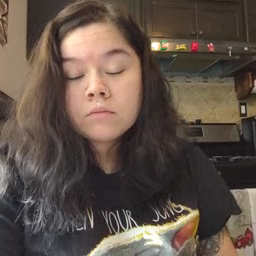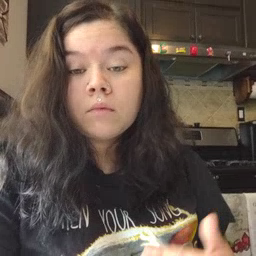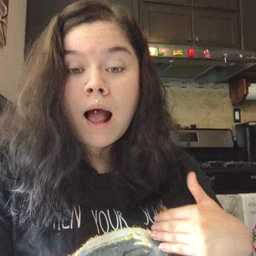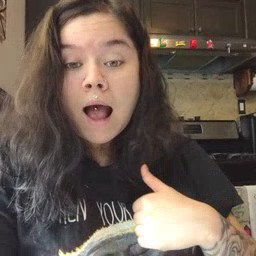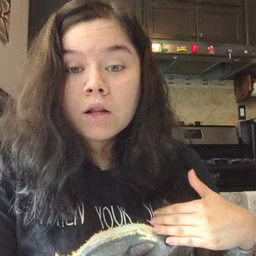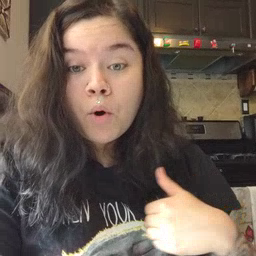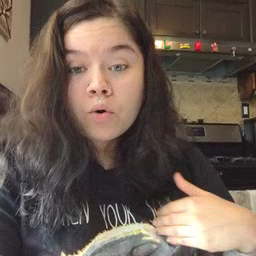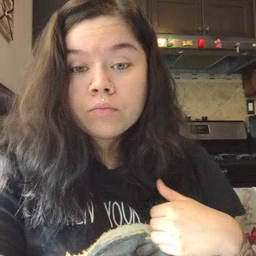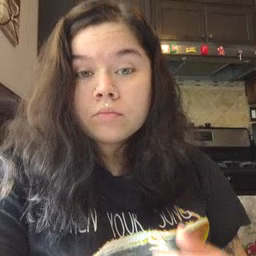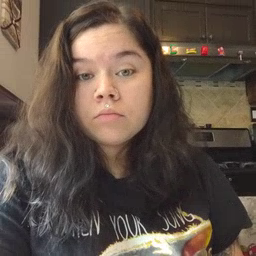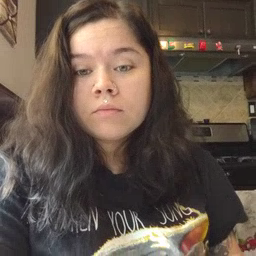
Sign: animal